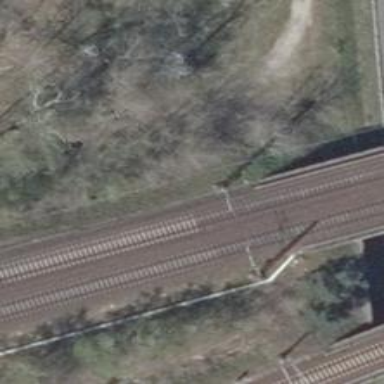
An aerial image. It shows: Milestone along the railway with catenary mast.